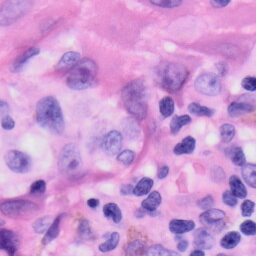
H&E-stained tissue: Skin